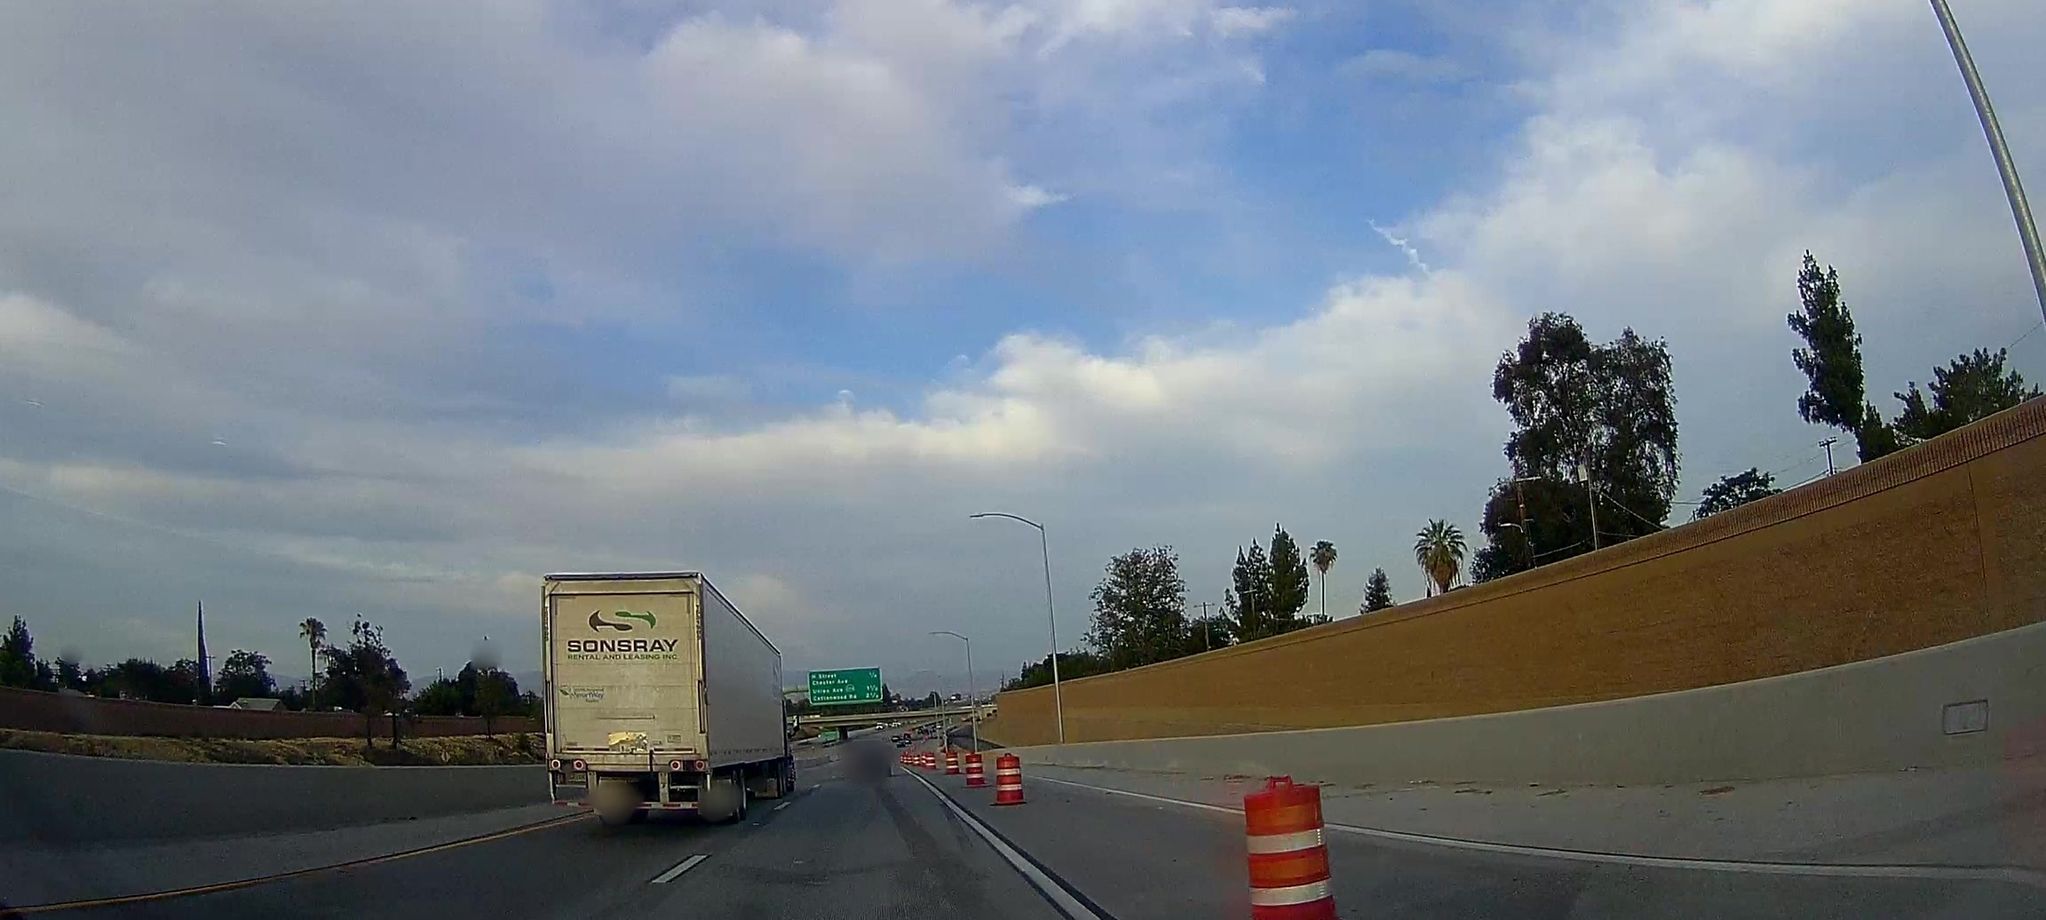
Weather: cloudy
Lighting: day
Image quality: good
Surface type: driving surface
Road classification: trunk_link, motorway_link
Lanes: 2
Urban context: urban centre
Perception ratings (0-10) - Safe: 0.47, Lively: 0.95, Beautiful: 1.99, Boring: 6.95, Depressing: 6.71, Wealthy: 1.5